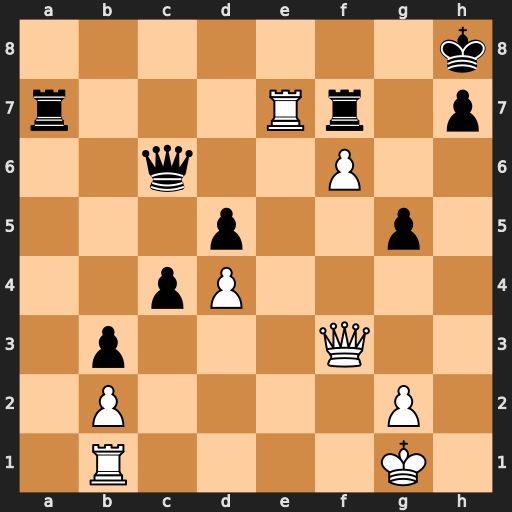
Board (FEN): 7k/r3Rr1p/2q2P2/3p2p1/2pP4/1p3Q2/1P4P1/1R4K1
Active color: w
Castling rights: -
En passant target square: -
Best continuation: Rxa7 Rxa7 f7 Rxf7 Qxf7